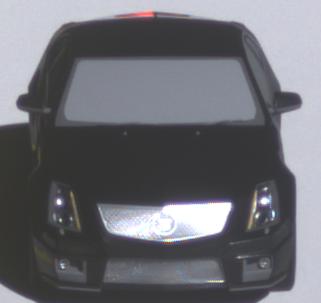
Make: Cadillac
Model: CTS-V
Detailed model: CTS-V (II) Limousine
Model produced from: 2008/11
Model produced until: 2010/12
Doors: 4
Color: black
Road condition: dry road
Daytime: midday
Contrast: high contrast